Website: crate-barrel
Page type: payment
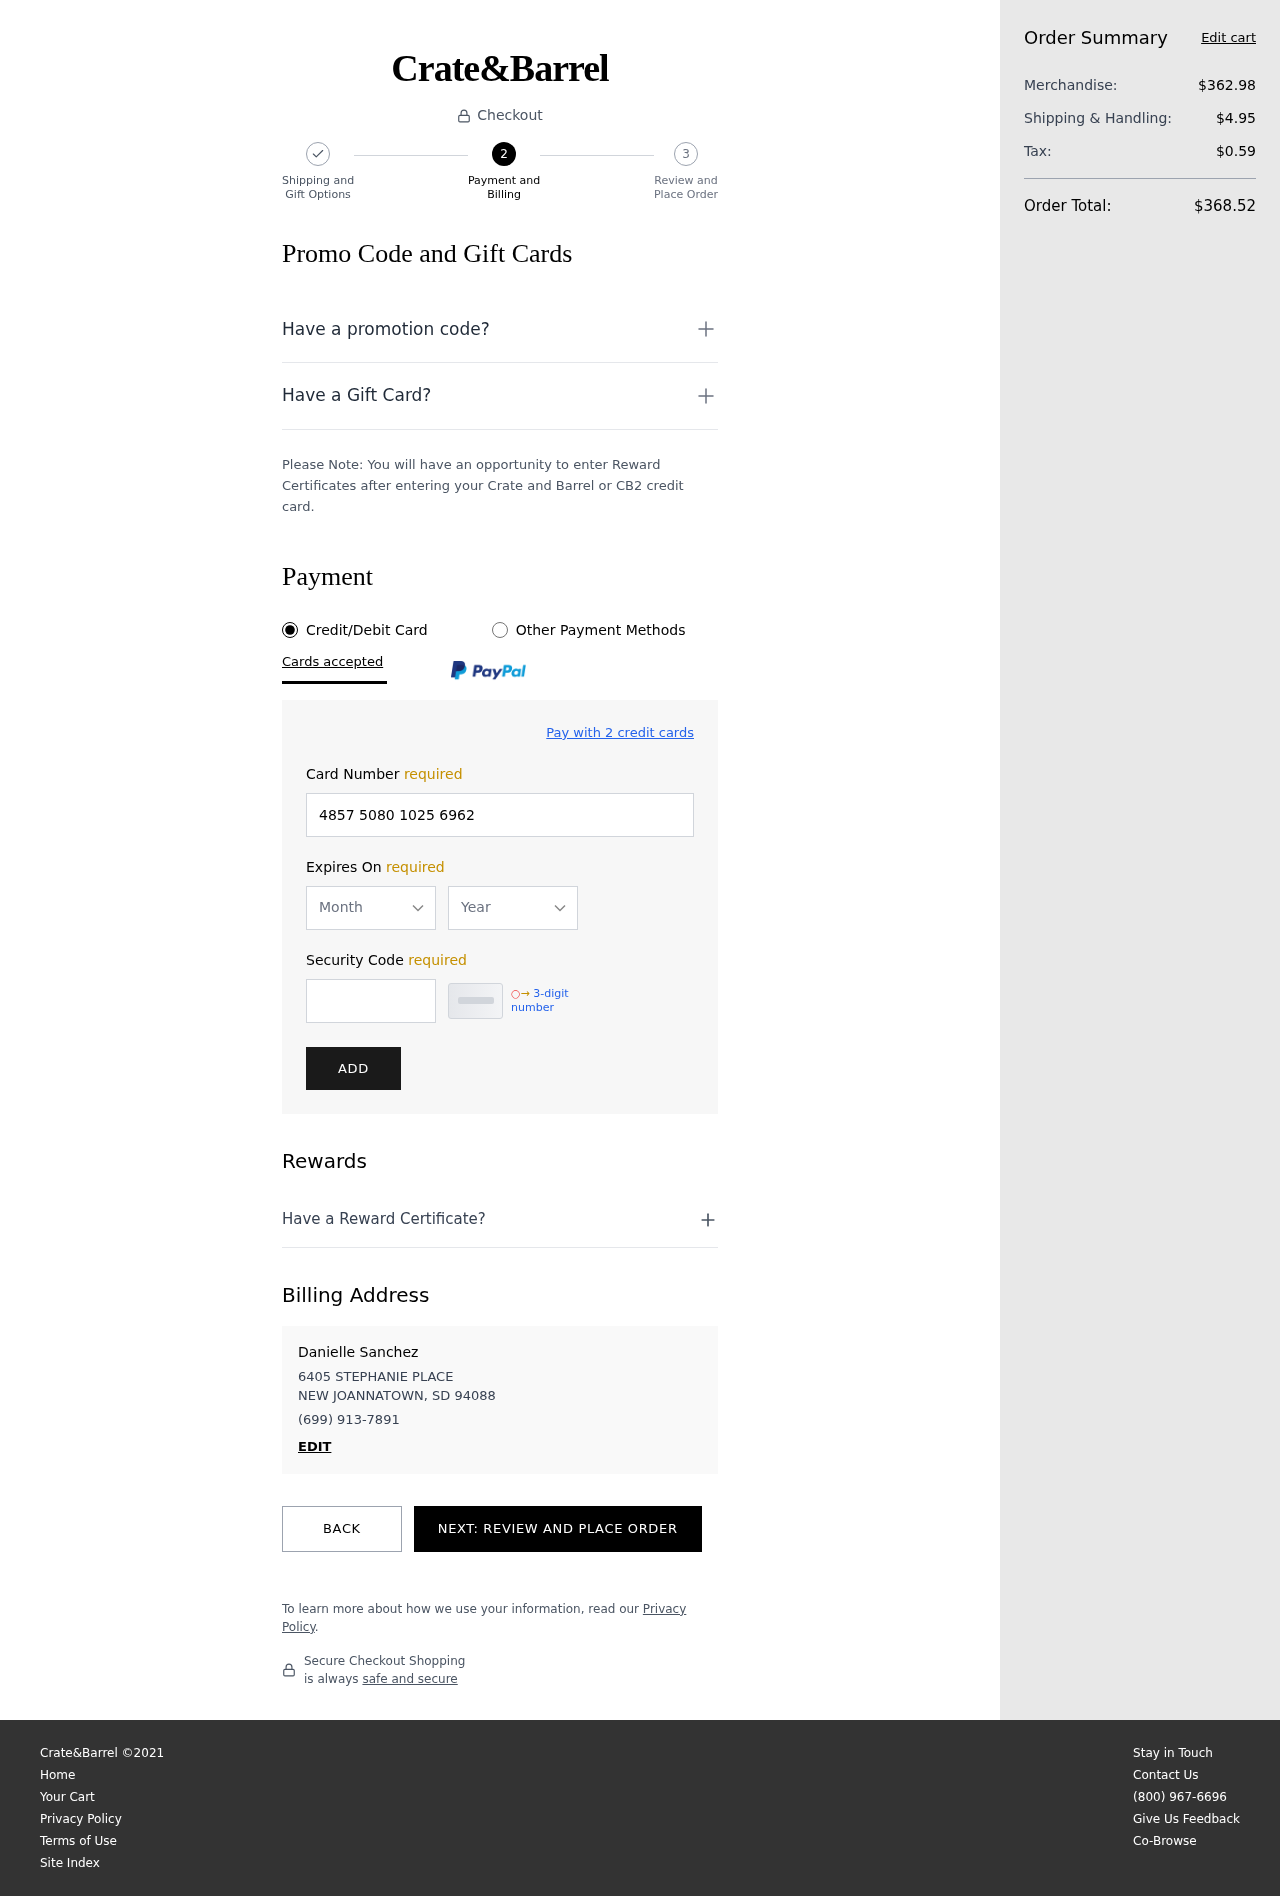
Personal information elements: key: PII_CARD_EXPIRY_MONTH
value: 04
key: PII_CARD_EXPIRY_YEAR
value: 29
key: PII_CITY_STATE_ZIP
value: NEW JOANNATOWN, SD 94088
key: PII_FULLNAME
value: Danielle Sanchez
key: PII_PHONE
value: (699) 913-7891
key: PII_STREET
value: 6405 STEPHANIE PLACE
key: PII_CARD_NUMBER
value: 4857 5080 1025 6962
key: PII_CARD_CVV
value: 183
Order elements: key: ORDER_SUBTOTAL
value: $362.98
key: ORDER_SHIPPING_COST
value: $4.95
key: ORDER_TAX
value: $0.59
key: ORDER_TOTAL
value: $368.52